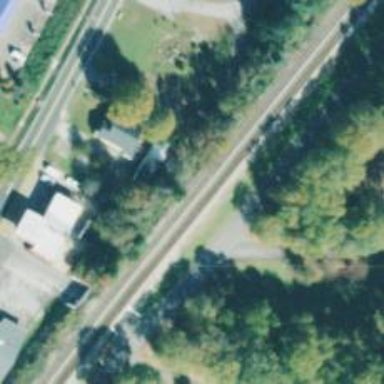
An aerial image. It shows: Railway siding with rails.